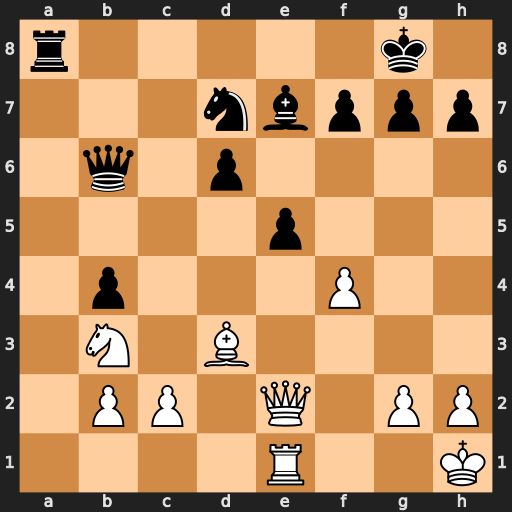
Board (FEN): r5k1/3nbppp/1q1p4/4p3/1p3P2/1N1B4/1PP1Q1PP/4R2K
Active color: w
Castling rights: -
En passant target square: -
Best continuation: Qe4 g6 Qxa8+